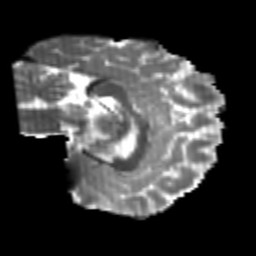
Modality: T2w
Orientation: sagittal
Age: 21
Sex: female
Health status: healthy
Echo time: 0.074 s